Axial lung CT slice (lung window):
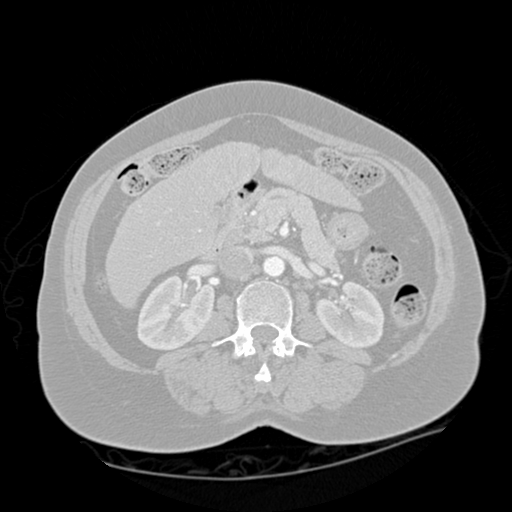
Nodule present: no